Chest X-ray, AP view. Patient: 48 years old, sex F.
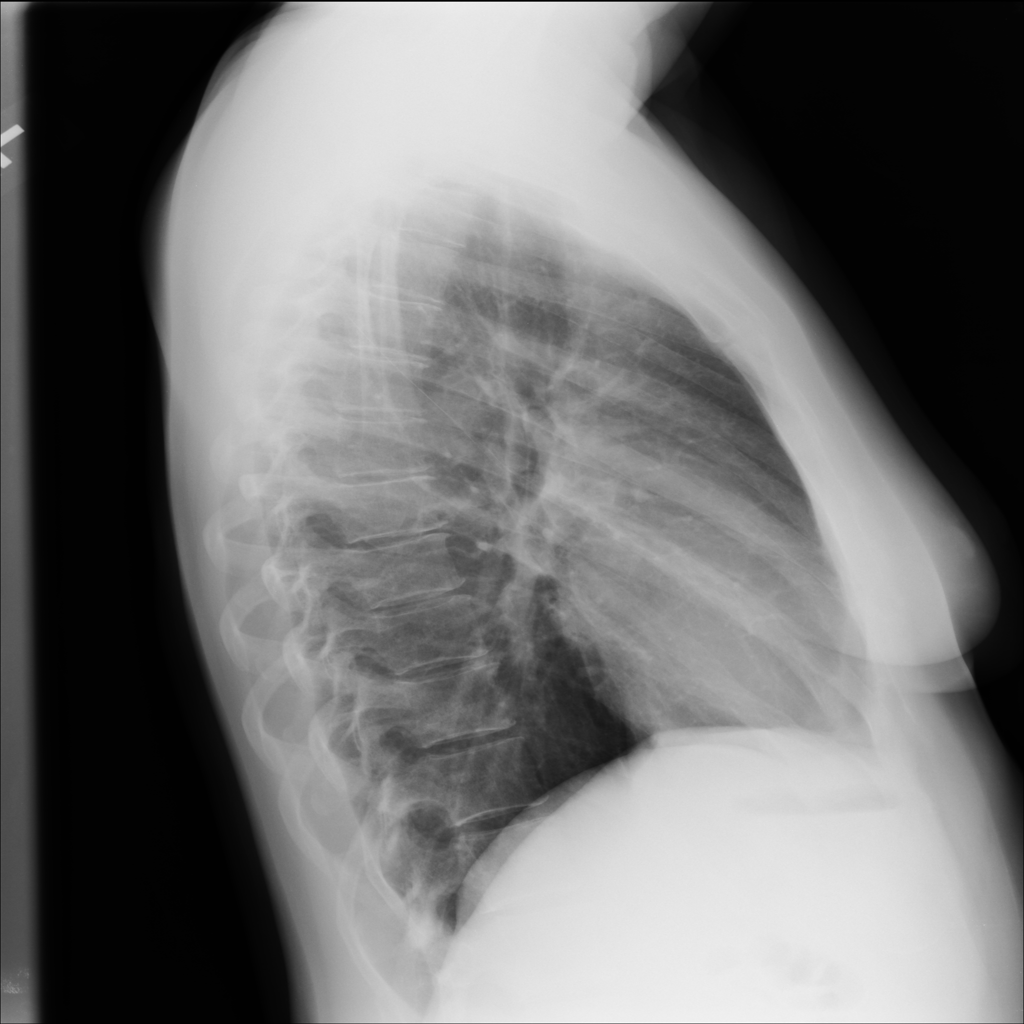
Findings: No Finding